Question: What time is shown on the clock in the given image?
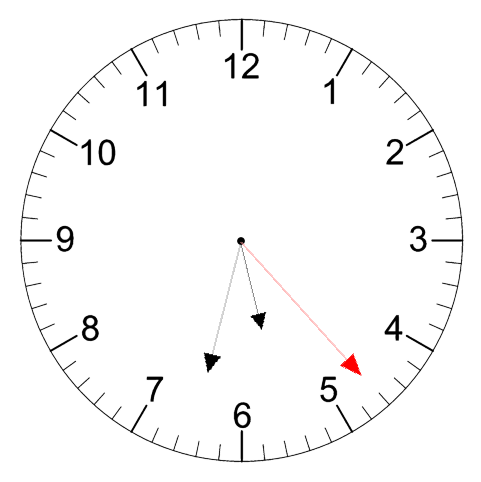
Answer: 05:32:23